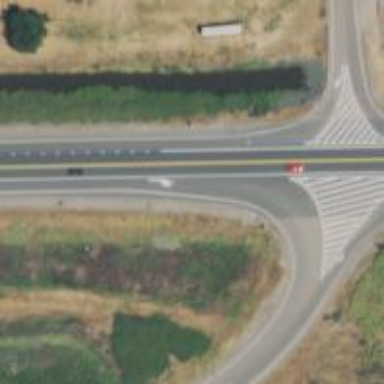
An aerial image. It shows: Asphalt road classified as trunk highway.